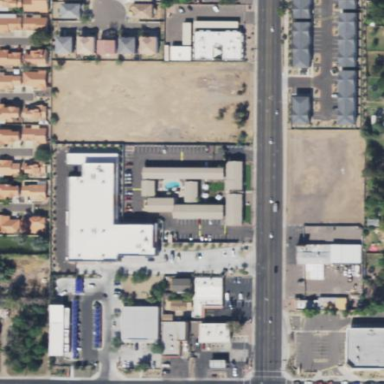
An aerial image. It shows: Motel.